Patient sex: M
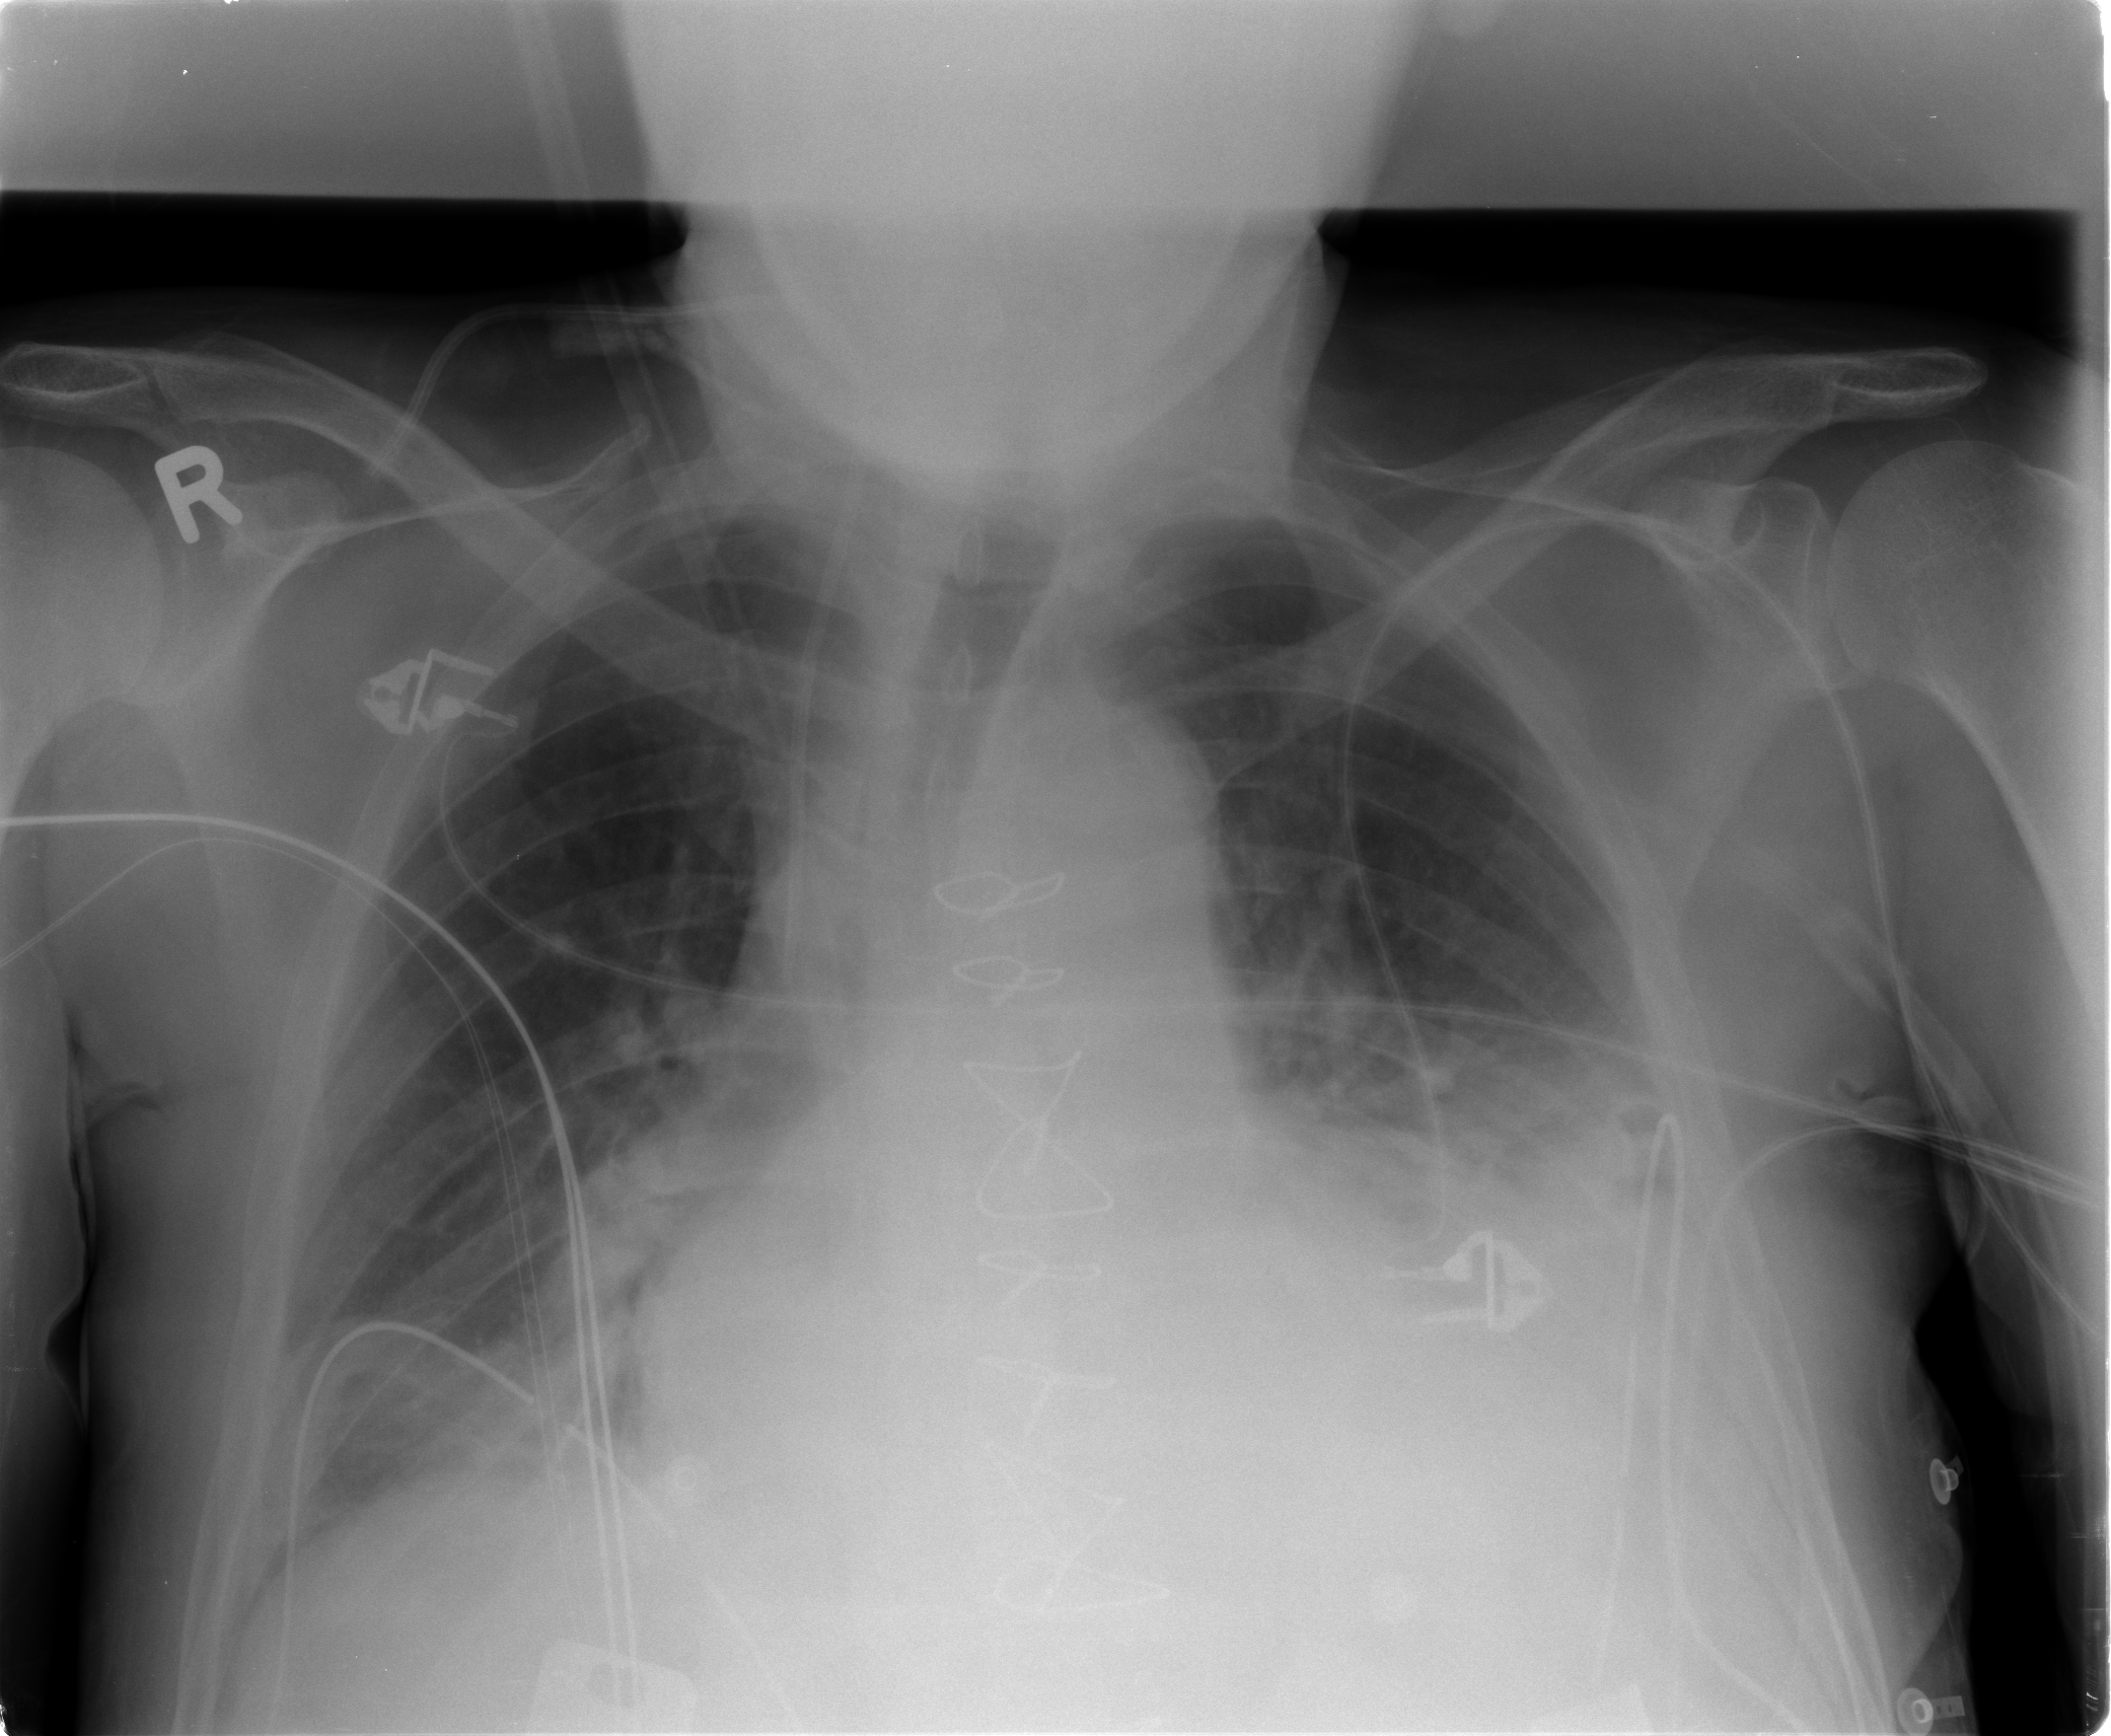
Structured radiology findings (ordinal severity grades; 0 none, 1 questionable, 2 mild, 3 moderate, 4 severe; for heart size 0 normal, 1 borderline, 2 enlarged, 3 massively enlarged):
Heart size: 3
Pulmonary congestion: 2
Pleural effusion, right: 1
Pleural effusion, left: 3
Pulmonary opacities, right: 0
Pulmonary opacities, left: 1
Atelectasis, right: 2
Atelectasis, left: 3